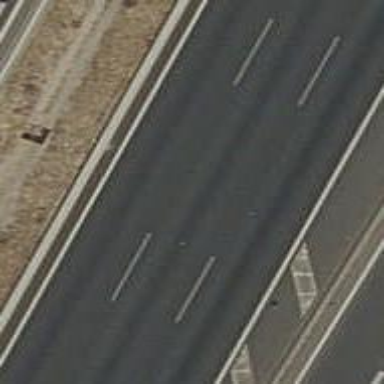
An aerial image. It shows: Asphalt motorway.